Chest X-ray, PA view. Patient: 46 years old, sex F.
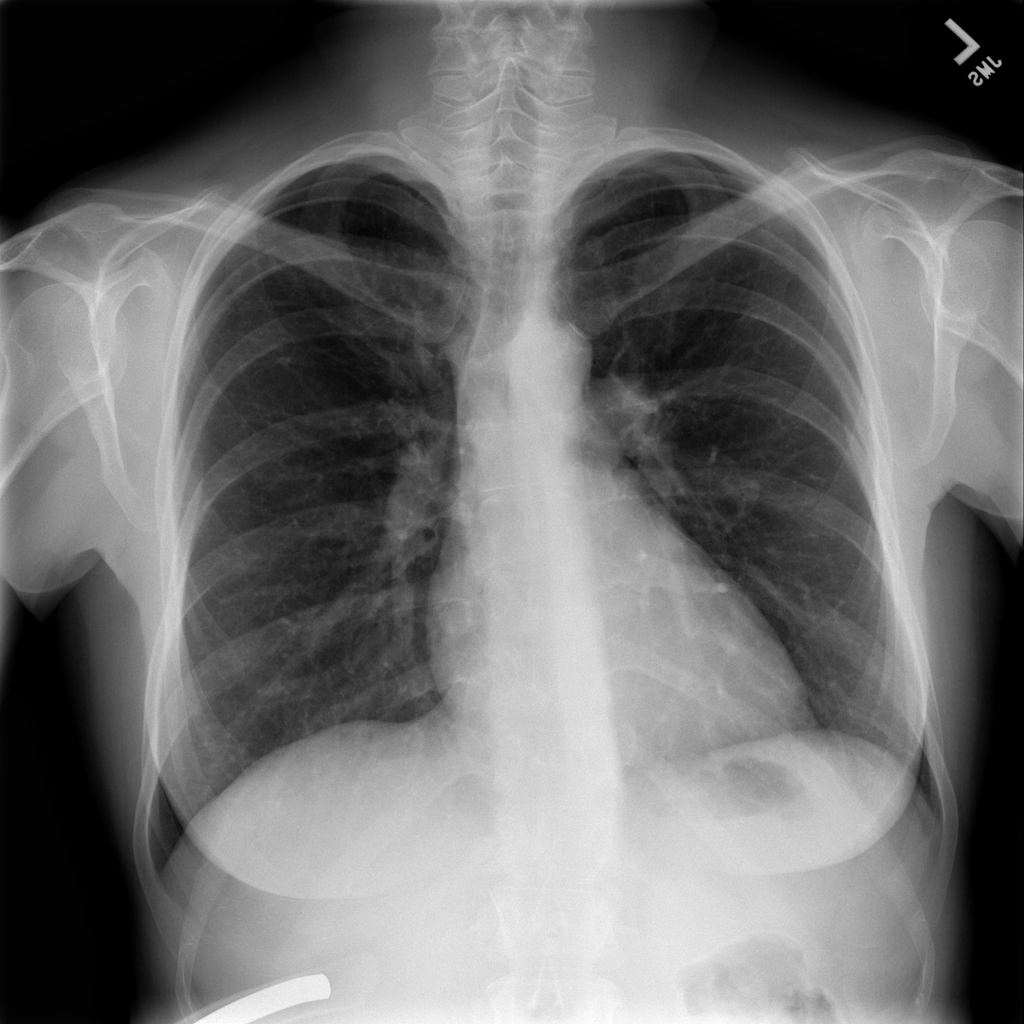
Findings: No Finding